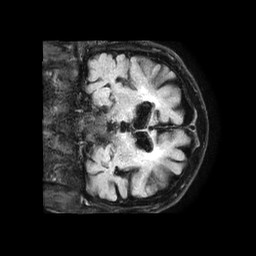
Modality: FLAIR
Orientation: coronal
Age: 87
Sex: male
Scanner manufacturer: philips
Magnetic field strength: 1.5 T
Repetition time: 6 s
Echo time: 0.1029 s